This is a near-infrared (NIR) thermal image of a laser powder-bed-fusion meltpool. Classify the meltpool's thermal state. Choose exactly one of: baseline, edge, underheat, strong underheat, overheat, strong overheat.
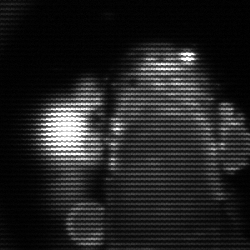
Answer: strong underheat